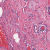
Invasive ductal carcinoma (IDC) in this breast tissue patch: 0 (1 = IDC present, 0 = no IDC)